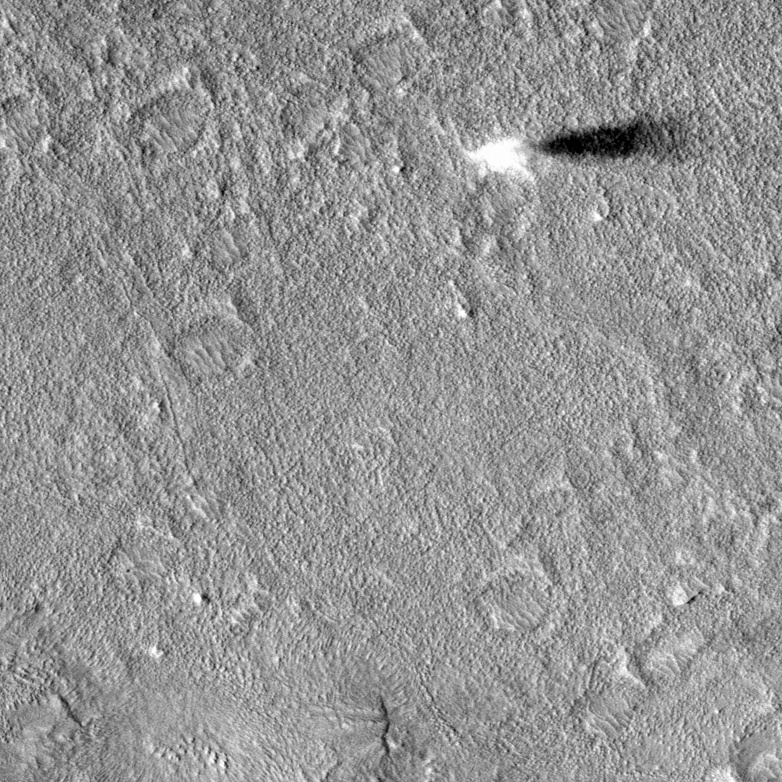
Label: dustdevil